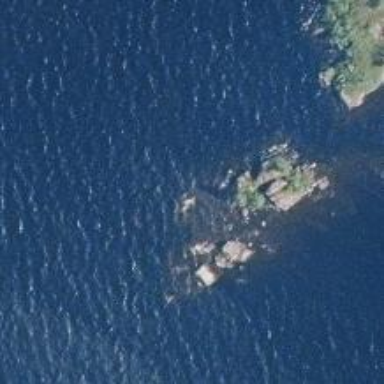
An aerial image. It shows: Islet.